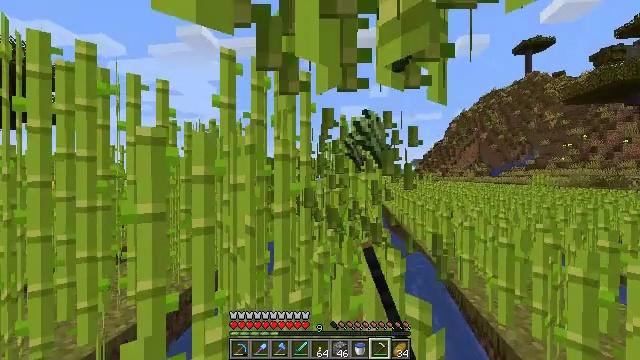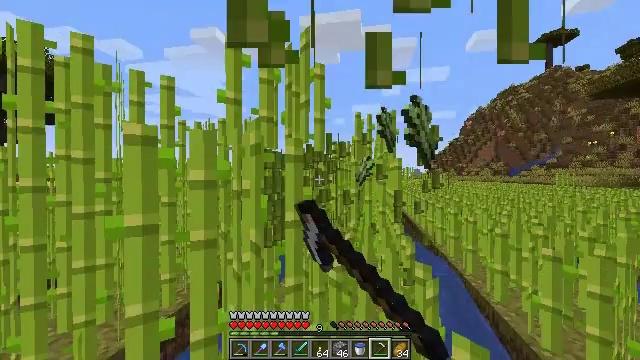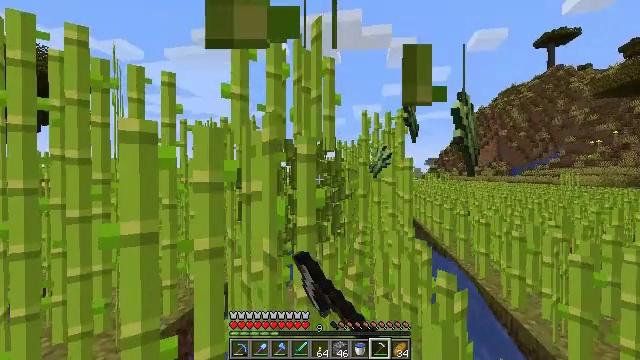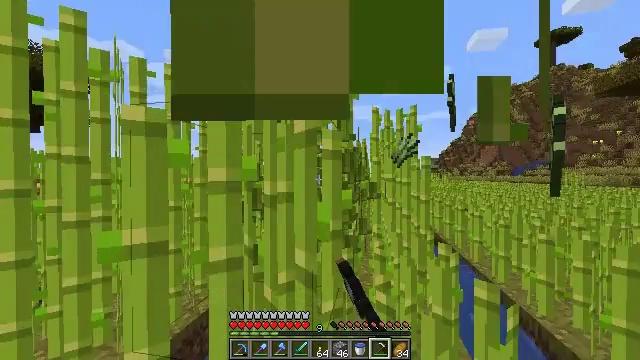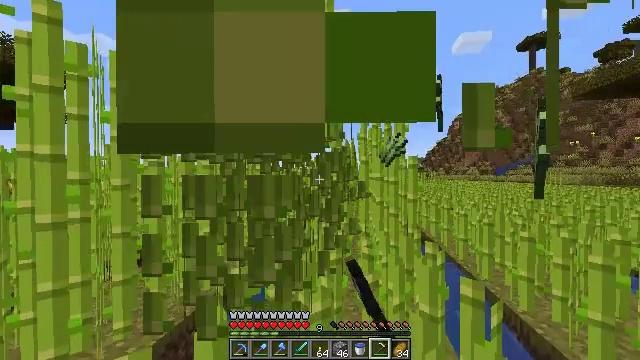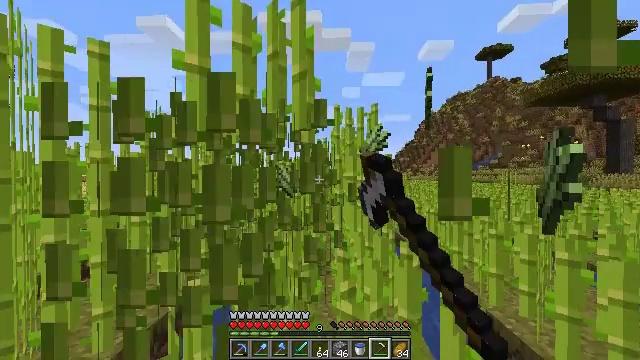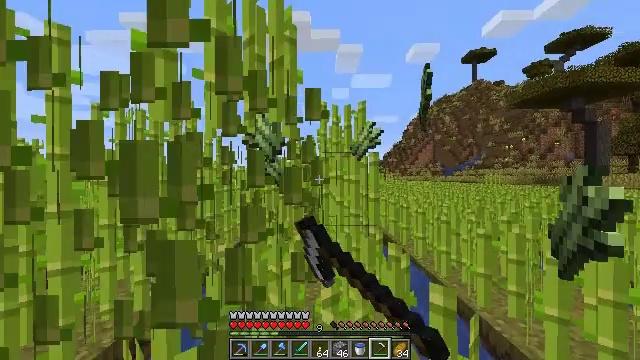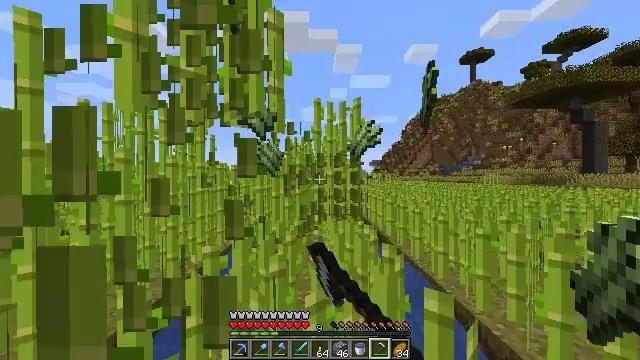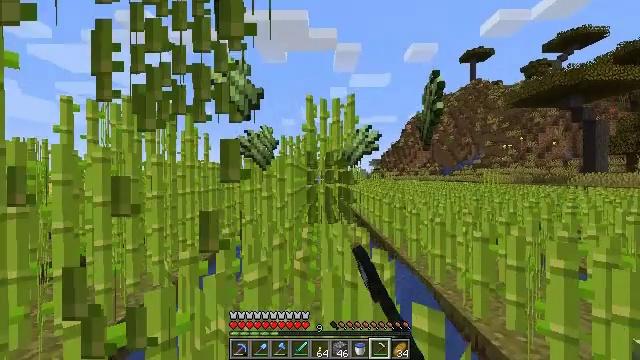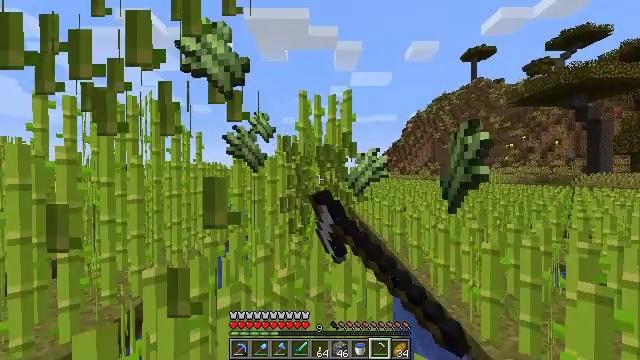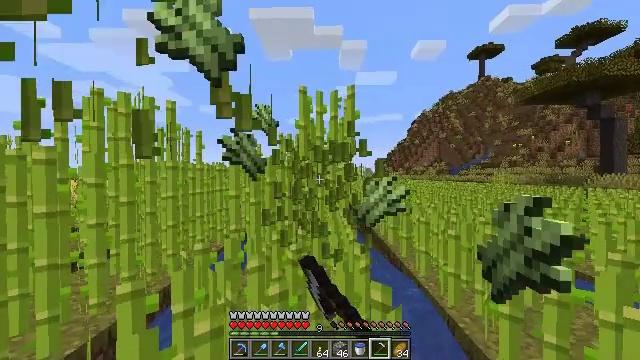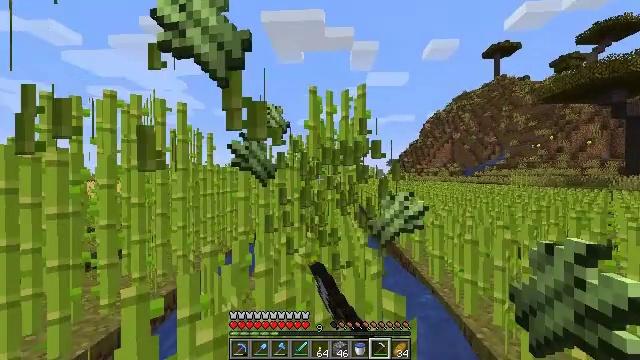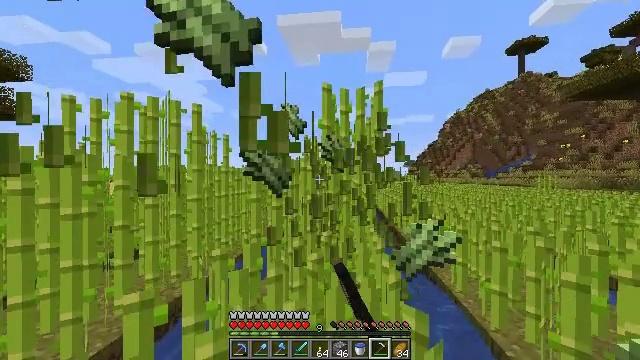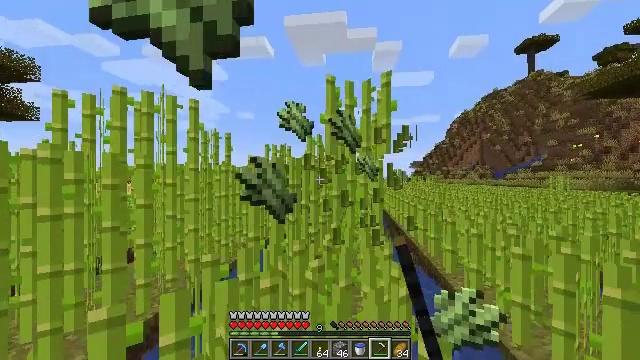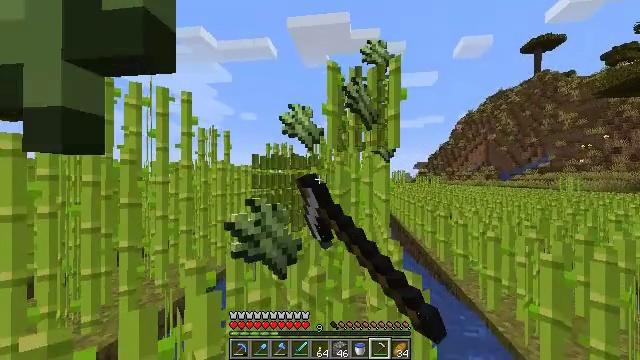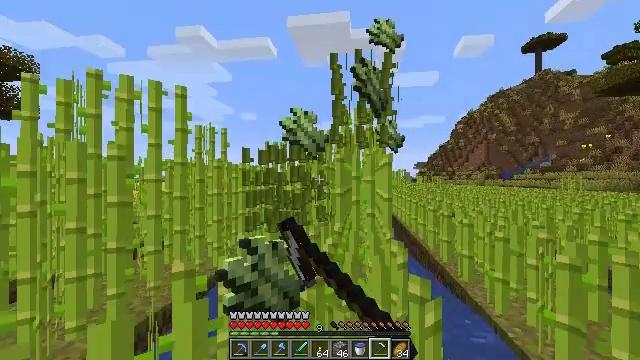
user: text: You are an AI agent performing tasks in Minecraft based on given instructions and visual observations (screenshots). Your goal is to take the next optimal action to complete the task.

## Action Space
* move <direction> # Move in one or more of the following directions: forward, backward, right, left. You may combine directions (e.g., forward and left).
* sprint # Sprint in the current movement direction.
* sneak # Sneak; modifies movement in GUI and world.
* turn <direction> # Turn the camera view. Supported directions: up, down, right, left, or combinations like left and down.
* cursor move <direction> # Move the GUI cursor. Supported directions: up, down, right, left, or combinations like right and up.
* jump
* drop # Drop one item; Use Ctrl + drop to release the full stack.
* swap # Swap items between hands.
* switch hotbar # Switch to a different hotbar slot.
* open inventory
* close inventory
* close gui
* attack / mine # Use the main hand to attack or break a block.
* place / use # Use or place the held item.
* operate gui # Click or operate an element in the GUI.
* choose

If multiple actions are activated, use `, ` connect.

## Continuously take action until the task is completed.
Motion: motion action
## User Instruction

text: Gather sugar cane for crafting.
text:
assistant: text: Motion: move forward and move left, turn left, attack / mine
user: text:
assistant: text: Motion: move forward and move left, attack / mine
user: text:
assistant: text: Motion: move forward and move left, attack / mine
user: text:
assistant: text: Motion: move forward and move right, turn right, attack / mine
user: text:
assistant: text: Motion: move forward and move right, turn right, attack / mine
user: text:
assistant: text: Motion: move forward and move right, turn right, attack / mine
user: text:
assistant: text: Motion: move forward and move right, attack / mine
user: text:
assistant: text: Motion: move forward, attack / mine
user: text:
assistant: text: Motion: move forward, attack / mine
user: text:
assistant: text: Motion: move forward, turn left, attack / mine
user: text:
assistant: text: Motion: move forward, turn left, attack / mine
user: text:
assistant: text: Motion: move forward, turn left, attack / mine
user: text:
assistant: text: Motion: move forward, turn left, attack / mine
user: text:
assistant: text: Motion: move forward, attack / mine
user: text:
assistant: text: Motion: move forward, attack / mine
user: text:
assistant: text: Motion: move forward, attack / mine
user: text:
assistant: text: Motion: move forward, attack / mine
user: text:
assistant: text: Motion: move forward, turn right, attack / mine
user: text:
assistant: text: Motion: move forward, turn right, attack / mine
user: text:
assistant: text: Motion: move forward and move right, turn right, attack / mine
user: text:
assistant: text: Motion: move forward and move right, attack / mine
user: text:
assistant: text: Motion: move forward and move right, attack / mine
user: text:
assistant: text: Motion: move forward
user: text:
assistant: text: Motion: move forward, open inventory
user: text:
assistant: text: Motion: move forward, open inventory
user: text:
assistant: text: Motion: open inventory
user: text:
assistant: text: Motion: open inventory
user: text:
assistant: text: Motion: no_op
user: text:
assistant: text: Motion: no_op
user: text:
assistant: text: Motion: no_op